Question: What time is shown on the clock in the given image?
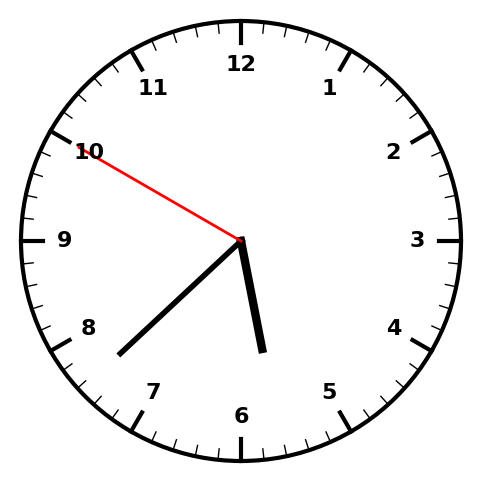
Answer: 05:37:50